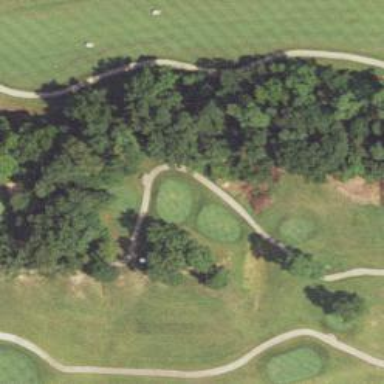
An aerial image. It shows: View of golf hole.